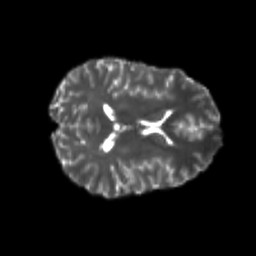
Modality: T2w
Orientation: axial
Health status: healthy
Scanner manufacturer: philips
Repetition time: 7.393 s
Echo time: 0.08599 s